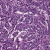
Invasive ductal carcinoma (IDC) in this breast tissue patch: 1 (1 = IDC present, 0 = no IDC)